Field crop: maize
Growth stage: 2
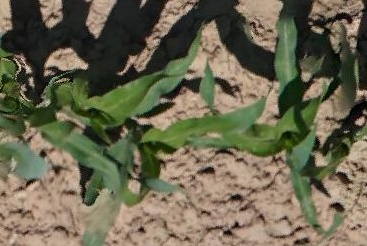
Species: maize